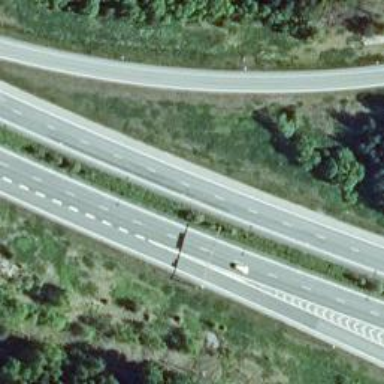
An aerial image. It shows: Motorway junction.